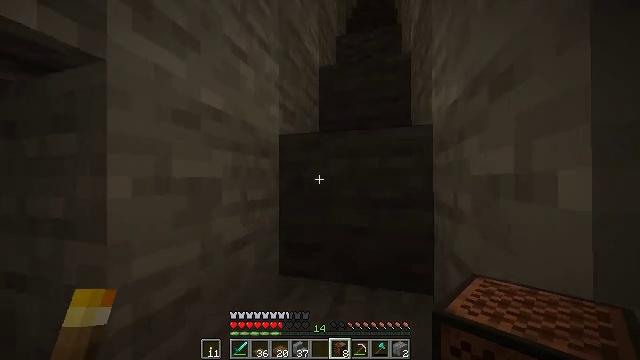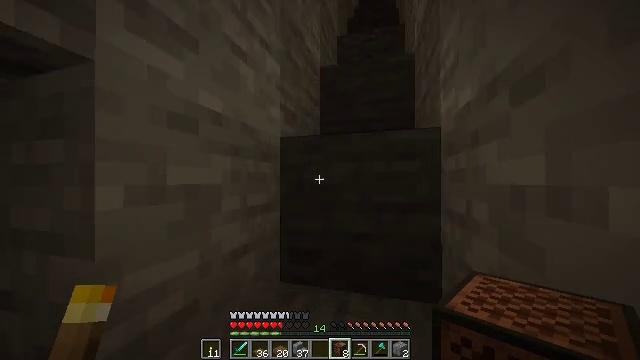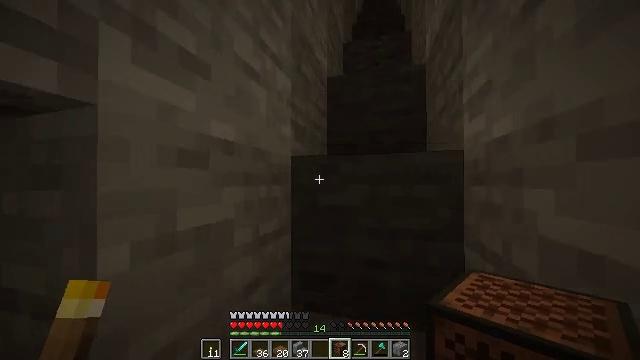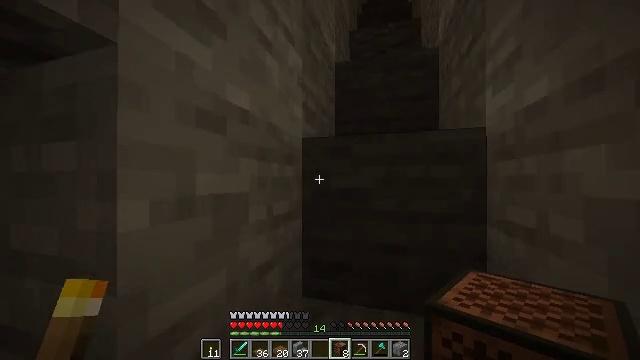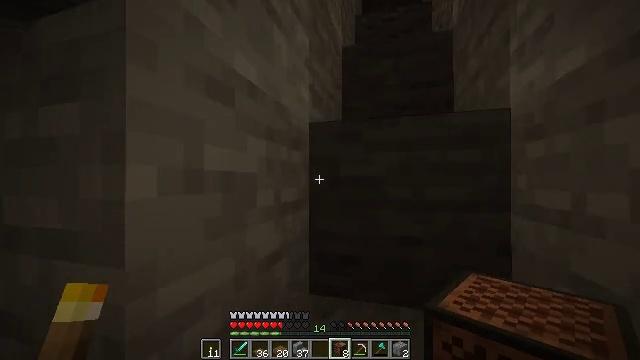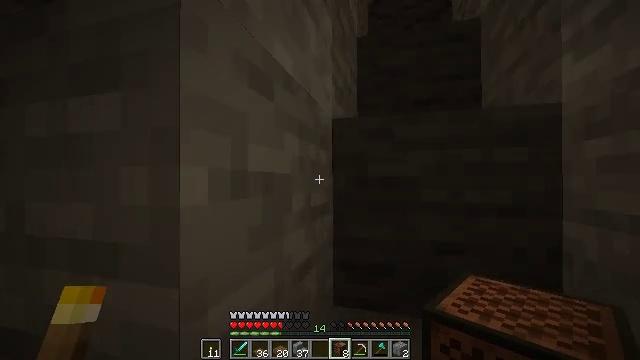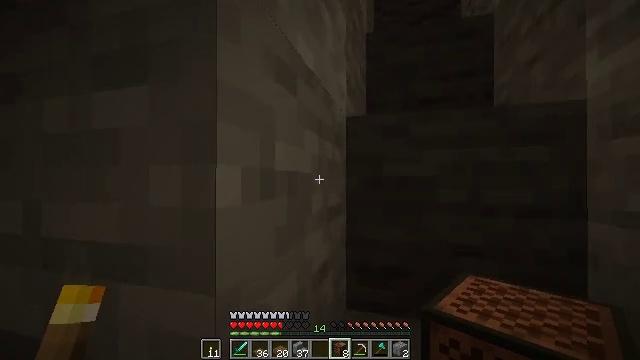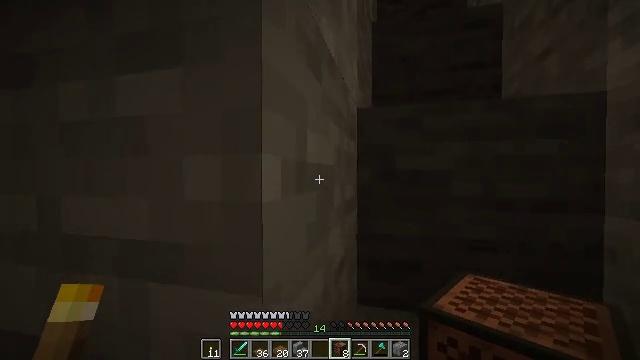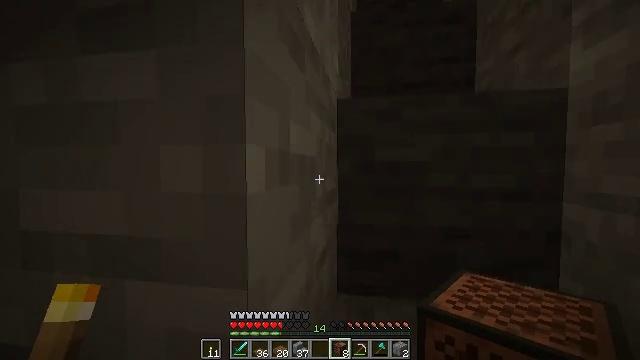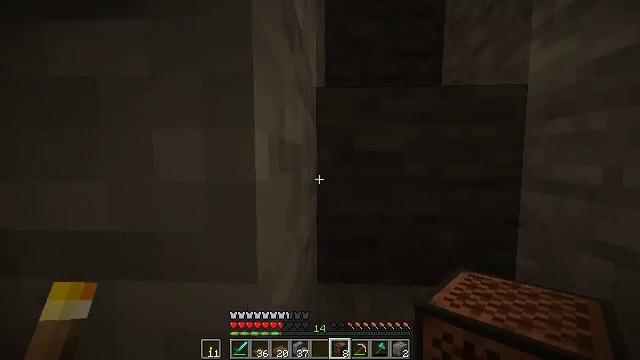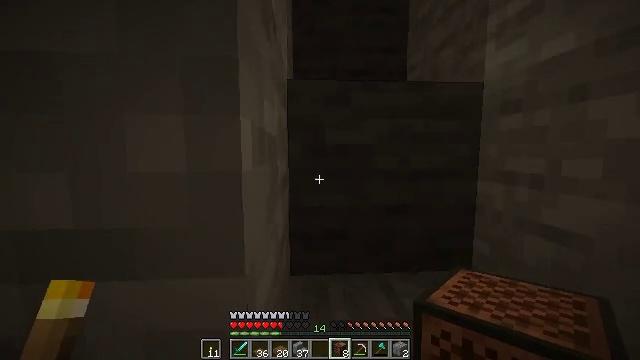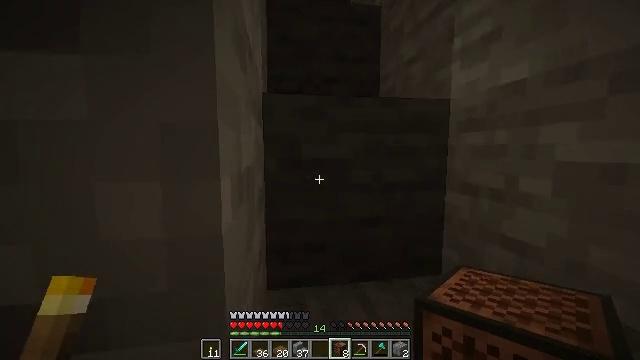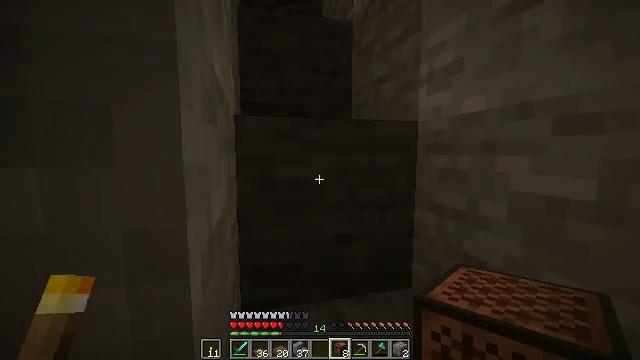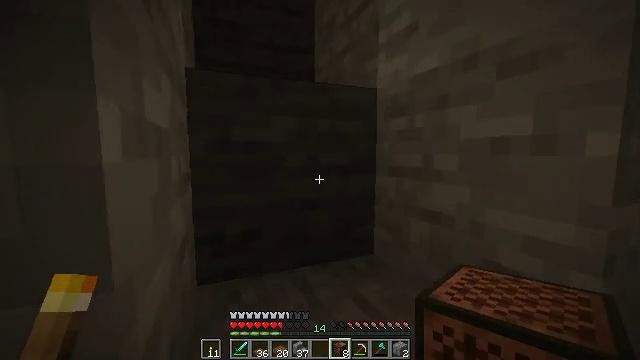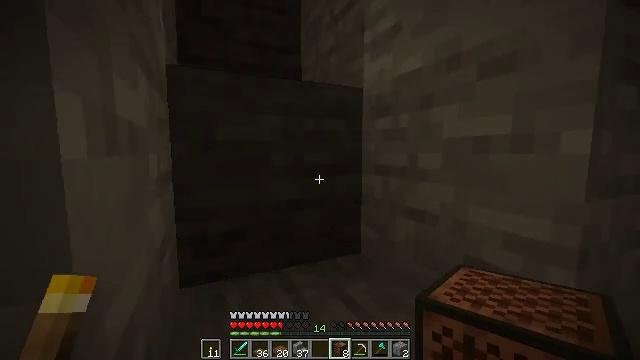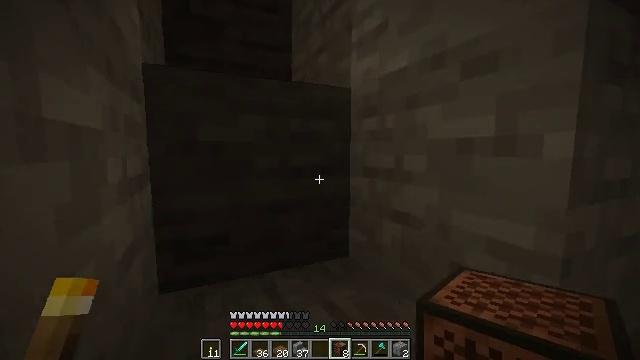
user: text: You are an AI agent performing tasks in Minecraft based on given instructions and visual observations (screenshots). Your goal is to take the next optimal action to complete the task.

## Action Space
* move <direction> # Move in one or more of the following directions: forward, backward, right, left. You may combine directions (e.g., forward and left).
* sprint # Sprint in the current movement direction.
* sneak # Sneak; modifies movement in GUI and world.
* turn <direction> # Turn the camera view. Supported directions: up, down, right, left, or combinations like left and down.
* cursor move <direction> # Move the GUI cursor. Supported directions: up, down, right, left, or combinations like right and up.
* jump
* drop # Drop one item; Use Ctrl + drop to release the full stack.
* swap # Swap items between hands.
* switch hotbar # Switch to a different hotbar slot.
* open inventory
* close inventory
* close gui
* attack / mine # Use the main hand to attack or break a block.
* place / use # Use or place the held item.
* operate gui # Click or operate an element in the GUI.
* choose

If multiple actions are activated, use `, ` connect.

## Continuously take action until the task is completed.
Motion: motion action
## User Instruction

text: Destroy the wheat to collect it.
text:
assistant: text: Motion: move forward, jump
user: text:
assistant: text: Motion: move forward, jump
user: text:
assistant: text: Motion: move forward, sprint, jump
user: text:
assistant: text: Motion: move forward, sprint, jump
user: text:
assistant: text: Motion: move forward, sprint, jump
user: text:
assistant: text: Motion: move forward, sprint, jump
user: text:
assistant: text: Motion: move forward, turn right and down, jump
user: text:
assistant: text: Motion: move forward, turn right and down, jump
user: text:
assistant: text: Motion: move forward, sprint, turn right and down, jump
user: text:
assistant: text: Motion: move forward, sprint, turn right and down, jump
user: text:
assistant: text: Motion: move forward, sprint, turn right, jump
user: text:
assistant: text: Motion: move forward, sprint, turn right, jump
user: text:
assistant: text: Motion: move forward, turn right, jump
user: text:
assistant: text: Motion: move forward, turn right, jump
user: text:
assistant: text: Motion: move forward, jump
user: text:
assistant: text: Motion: move forward and move right, jump
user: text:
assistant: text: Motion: move forward and move right, turn left and down, jump
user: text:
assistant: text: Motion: move forward and move right, turn left, jump
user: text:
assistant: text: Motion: move forward, turn left, jump
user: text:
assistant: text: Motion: move forward, sprint, turn left, jump
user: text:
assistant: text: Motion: move forward, sprint, turn left, jump
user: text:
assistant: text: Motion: move forward, sprint, turn left, jump
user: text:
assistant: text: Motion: move forward, sprint, turn left, jump
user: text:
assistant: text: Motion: move forward, turn left, jump
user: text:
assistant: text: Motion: move forward, jump
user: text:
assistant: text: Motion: move forward, sprint, jump
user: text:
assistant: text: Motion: move forward, sprint, jump
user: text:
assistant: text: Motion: move forward, sprint, jump
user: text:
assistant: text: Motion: move forward, sprint, jump
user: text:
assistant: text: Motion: move forward, jump